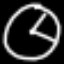
Label: clock